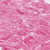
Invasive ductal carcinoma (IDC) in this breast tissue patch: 0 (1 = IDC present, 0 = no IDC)